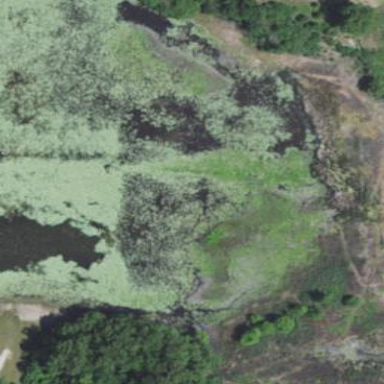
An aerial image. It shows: Marshy wetland area.